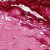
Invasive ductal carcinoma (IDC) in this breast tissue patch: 0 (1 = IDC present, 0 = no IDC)